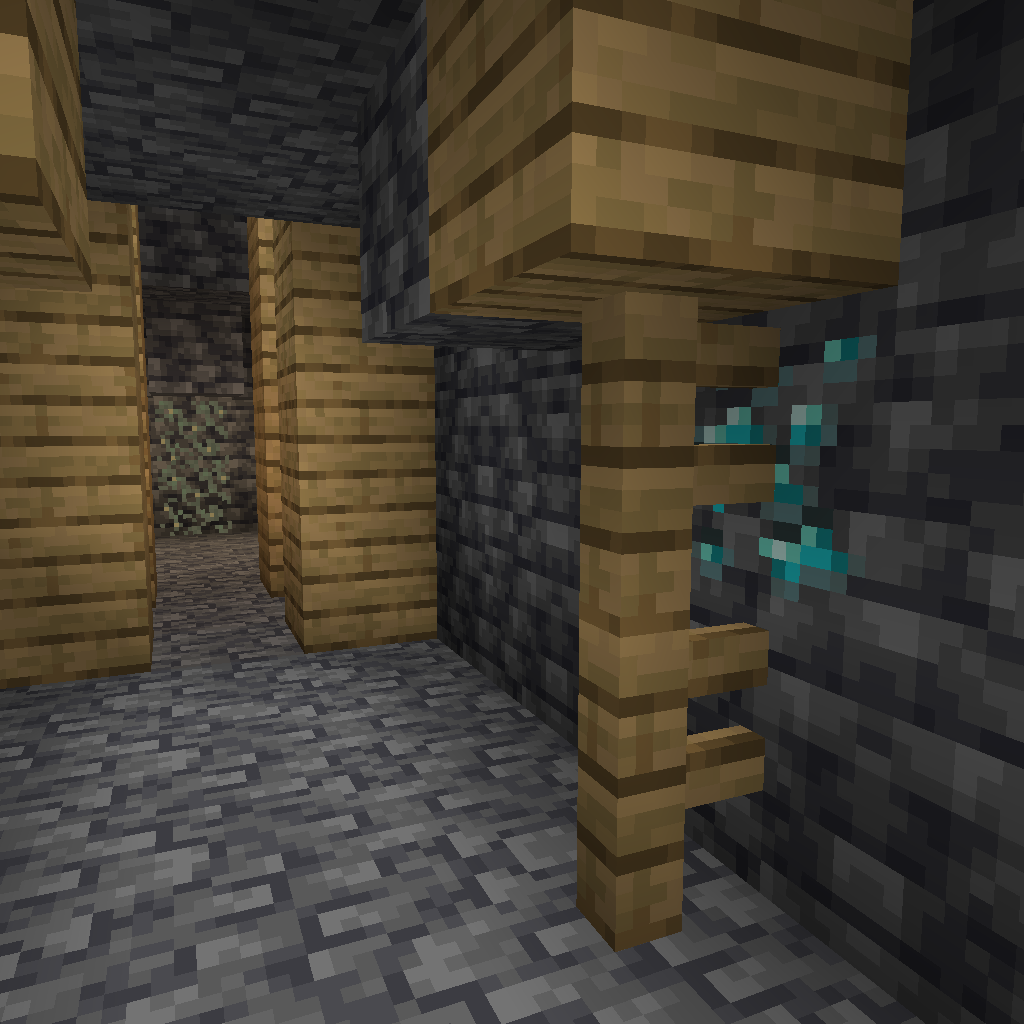
diamonds behind wooden fence in the mineshaft